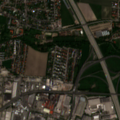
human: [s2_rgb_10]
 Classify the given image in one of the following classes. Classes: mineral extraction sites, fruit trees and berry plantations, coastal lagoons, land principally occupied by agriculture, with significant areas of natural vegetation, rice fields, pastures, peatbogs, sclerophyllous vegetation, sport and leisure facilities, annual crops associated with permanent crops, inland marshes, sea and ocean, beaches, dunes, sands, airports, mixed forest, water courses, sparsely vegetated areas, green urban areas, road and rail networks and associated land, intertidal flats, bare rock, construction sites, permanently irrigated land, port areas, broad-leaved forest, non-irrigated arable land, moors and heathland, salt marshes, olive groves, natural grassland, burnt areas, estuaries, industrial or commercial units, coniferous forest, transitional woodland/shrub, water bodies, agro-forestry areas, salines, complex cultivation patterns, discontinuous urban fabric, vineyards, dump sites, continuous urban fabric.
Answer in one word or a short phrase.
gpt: discontinuous urban fabric, industrial or commercial units, road and rail networks and associated land, non-irrigated arable land